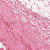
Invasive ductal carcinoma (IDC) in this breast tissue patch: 0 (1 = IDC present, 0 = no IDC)